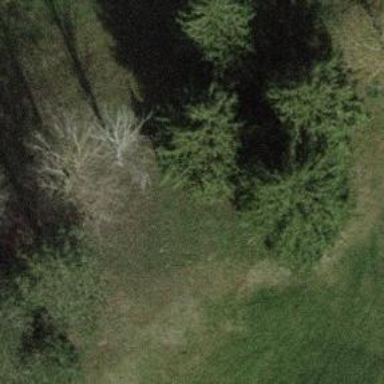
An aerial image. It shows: Needle-leaved tree in its natural environment.